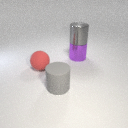
large gray rubber cylinder to the left of large purple metal cylinder